Question: I want to make a feedback form on my site. On clicking the feedback button on left side of the screen the form with idea, problem of question appears. Ofcourse I can code it on my own but it's quite boring. Any suggestions?

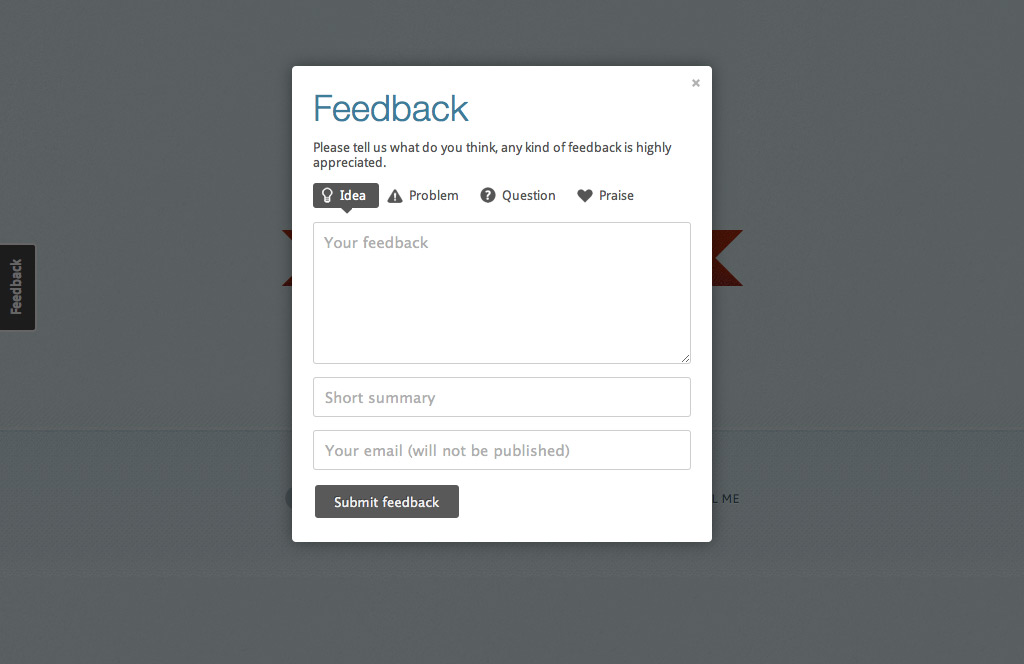
Answer: You have several choices, my personal one would be going with <URL> and then render the form as a partial with a modal container. That will make the whole process really simple and fast for you.
Also, you can install something like <URL> gem that will allow you to easily customize your form, assuming that you're using RoR. Otherwise, discard the gem information but you can still use the bootstrap to load the form. This will work like a charm.